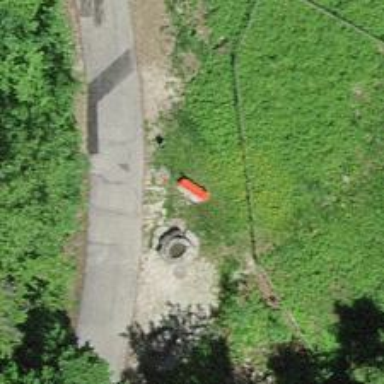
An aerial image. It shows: Bench.